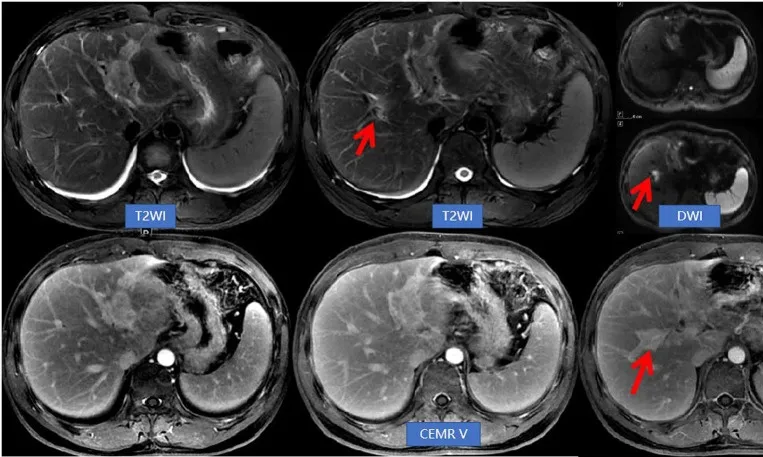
Abdominal NEMR and CEMR revealed a reduction in lesions within the left hepatic lobe and hepatic hilum compared to previous findings. Additionally, there was an improvement in bile duct dilatation, while a new lesion (indicated by arrows) near the right hepatic duct was observed. This imaging feature was referred to as migratory sign.
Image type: radiology (mri)